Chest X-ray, PA view. Patient: 38 years old, sex F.
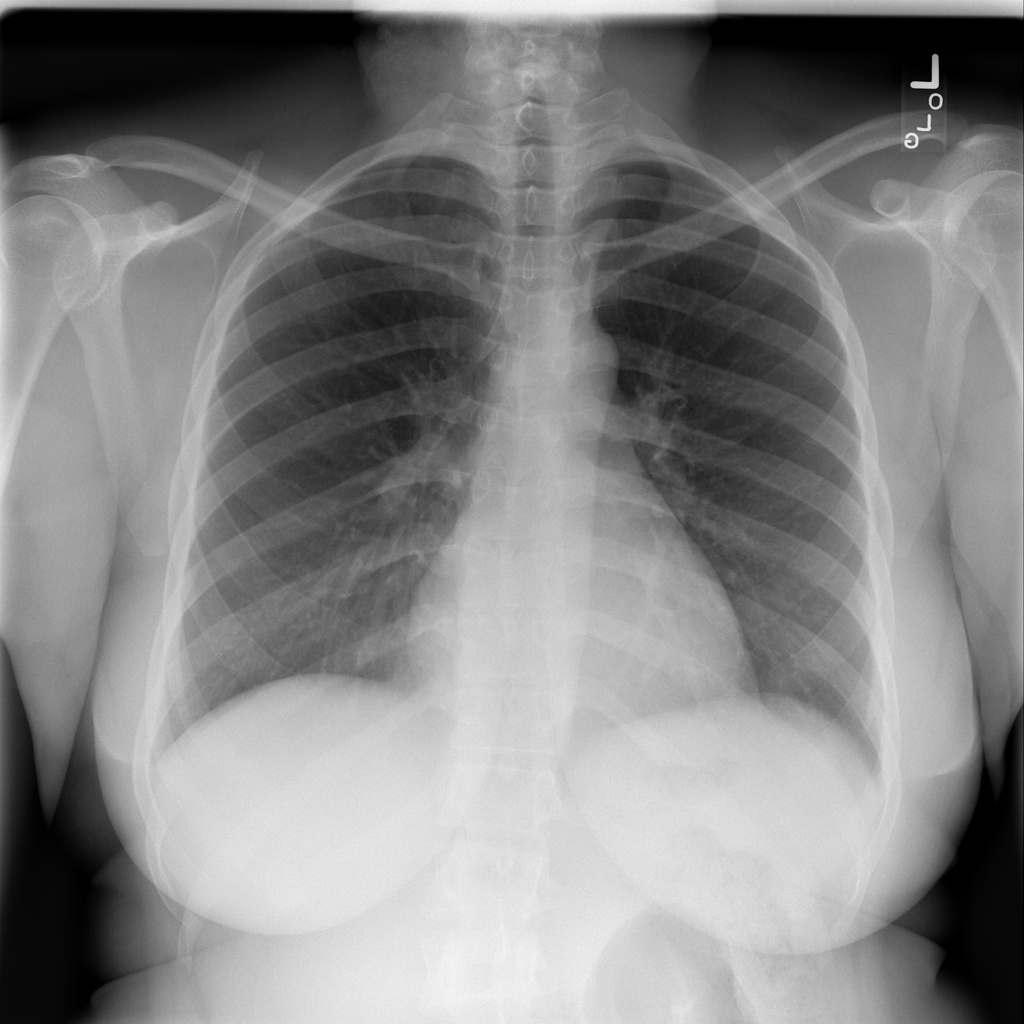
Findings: No Finding